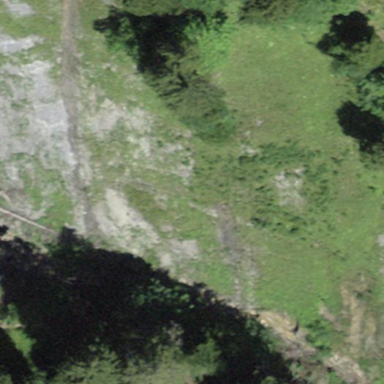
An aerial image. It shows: Natural scree.